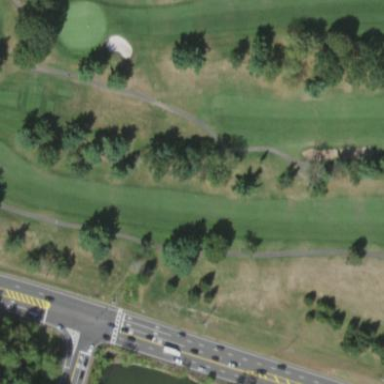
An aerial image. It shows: Grassy area designated as golf fairway.